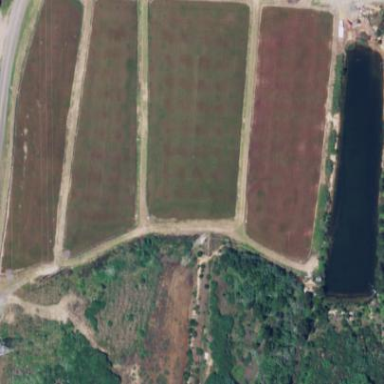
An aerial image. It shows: Farmland with cranberries as the main crop.